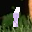
Label: 1